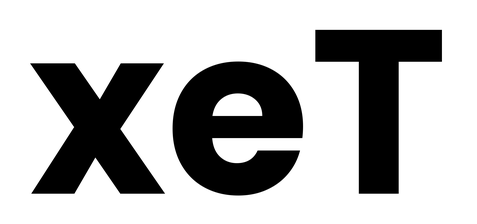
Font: Poppins-Bold